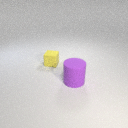
small yellow rubber cube behind large purple rubber cylinder